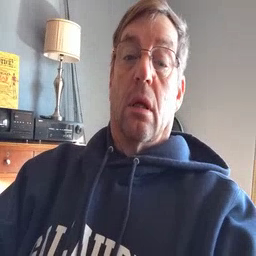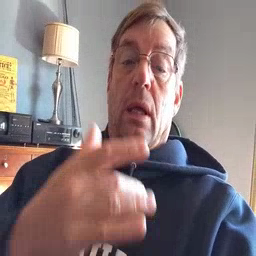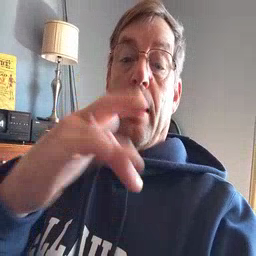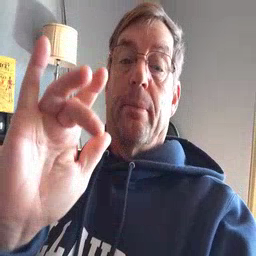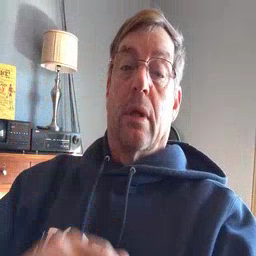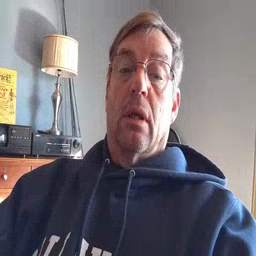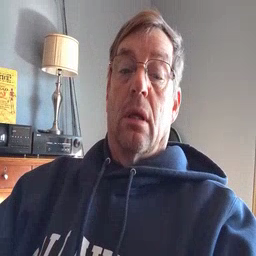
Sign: empty